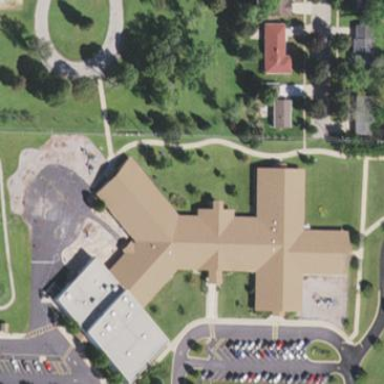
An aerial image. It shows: School.